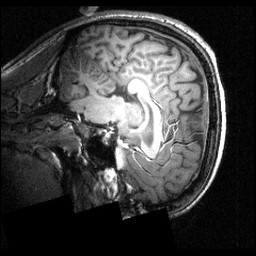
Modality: T1w
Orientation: sagittal
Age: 23
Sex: male
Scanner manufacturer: siemens
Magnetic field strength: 3.951 T
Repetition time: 1.5 s
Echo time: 0.00335 s